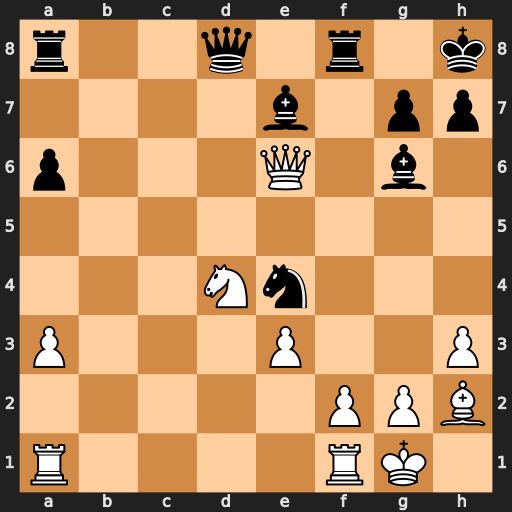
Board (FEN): r2q1r1k/4b1pp/p3Q1b1/8/3Nn3/P3P2P/5PPB/R4RK1
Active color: w
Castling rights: -
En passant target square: -
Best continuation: Nc6 Qb6 Rab1 Qxb1 Rxb1